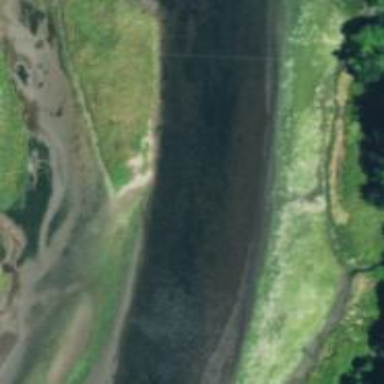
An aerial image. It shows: Tidalflat wetland in natural setting.